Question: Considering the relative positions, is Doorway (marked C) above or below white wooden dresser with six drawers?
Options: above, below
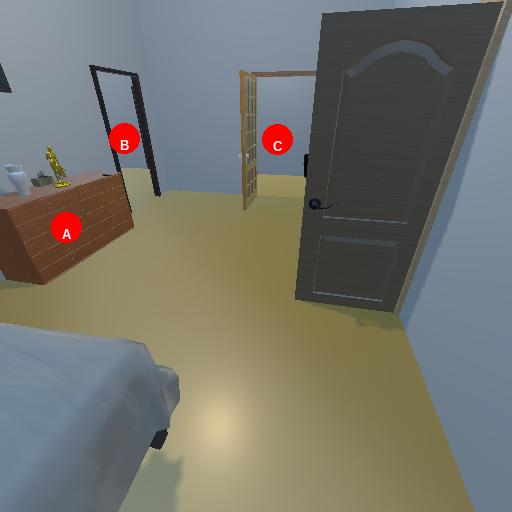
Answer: above